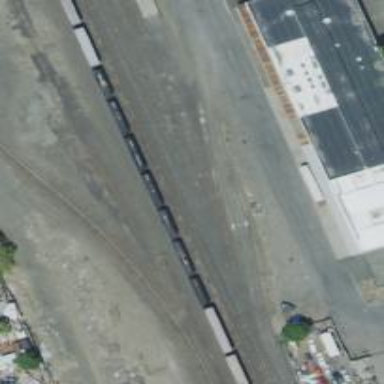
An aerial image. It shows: Railway siding for service.